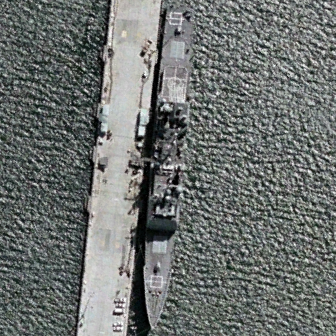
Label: cruiser